Question: So I'm running Xcode 5, with an iOS7.1 simulator. When I load the simulator and go to the photos app all that appears is this. Just a completely blank app. I know I have images saved on my simulator. However even if I didn't it should say no photos etc and their should be a tab bar present. I've tried resetting content settings. Any ideas?

EDIT: As well in my personal app, I have this. Although this is just something I would appreciate people to look over as I doubt it would effect an external built in app :)
'''
-(IBAction)selectPicturePressed:(id)sender
{
//Open a UIImagePickerController to select the picture
UIImagePickerController *imgPicker = [[UIImagePickerController alloc] init];
imgPicker.delegate = self;
imgPicker.sourceType = UIImagePickerControllerSourceTypePhotoLibrary;
[self.navigationController presentViewController:imgPicker animated:YES completion:nil];
}
- (void)imagePickerController:(UIImagePickerController *)picker didFinishPickingImage:(UIImage *)img editingInfo:(NSDictionary *)editInfo
{
[picker dismissViewControllerAnimated:YES completion:nil];
//Place the image in the imageview
self.imgToUpload.image = img;
}
'''
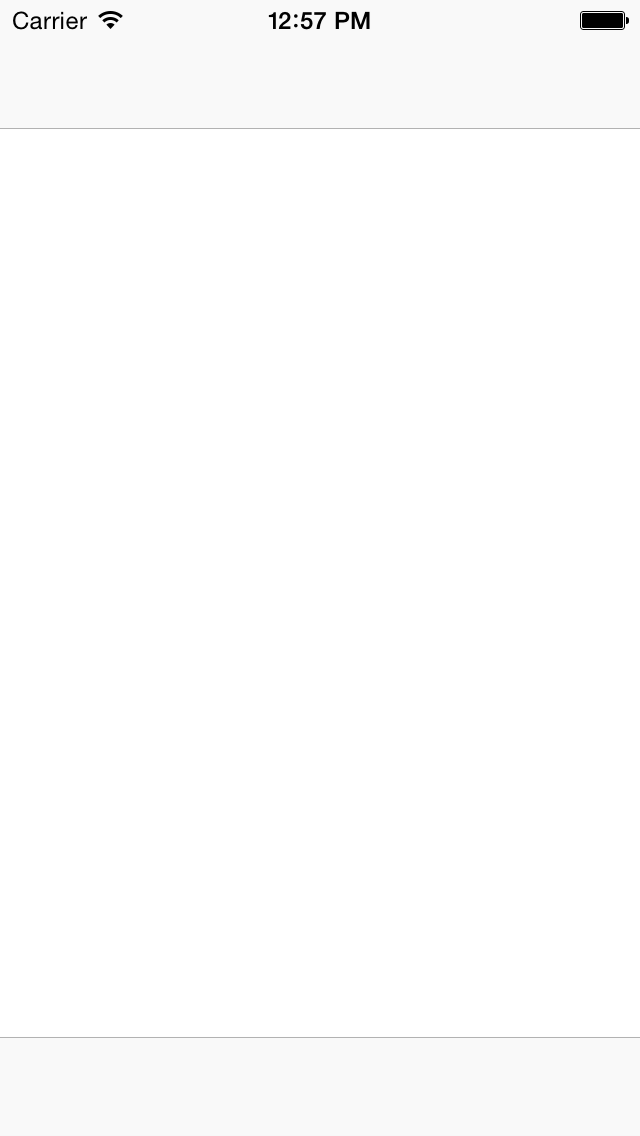
Answer: If all else fails, delete Xcode including Simulator, Instruments, etc.. Then go to Apples Developer Downloads <URL> and find the latest version of Xcode. Reinstall and it should fix the Simulator photo app.